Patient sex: F
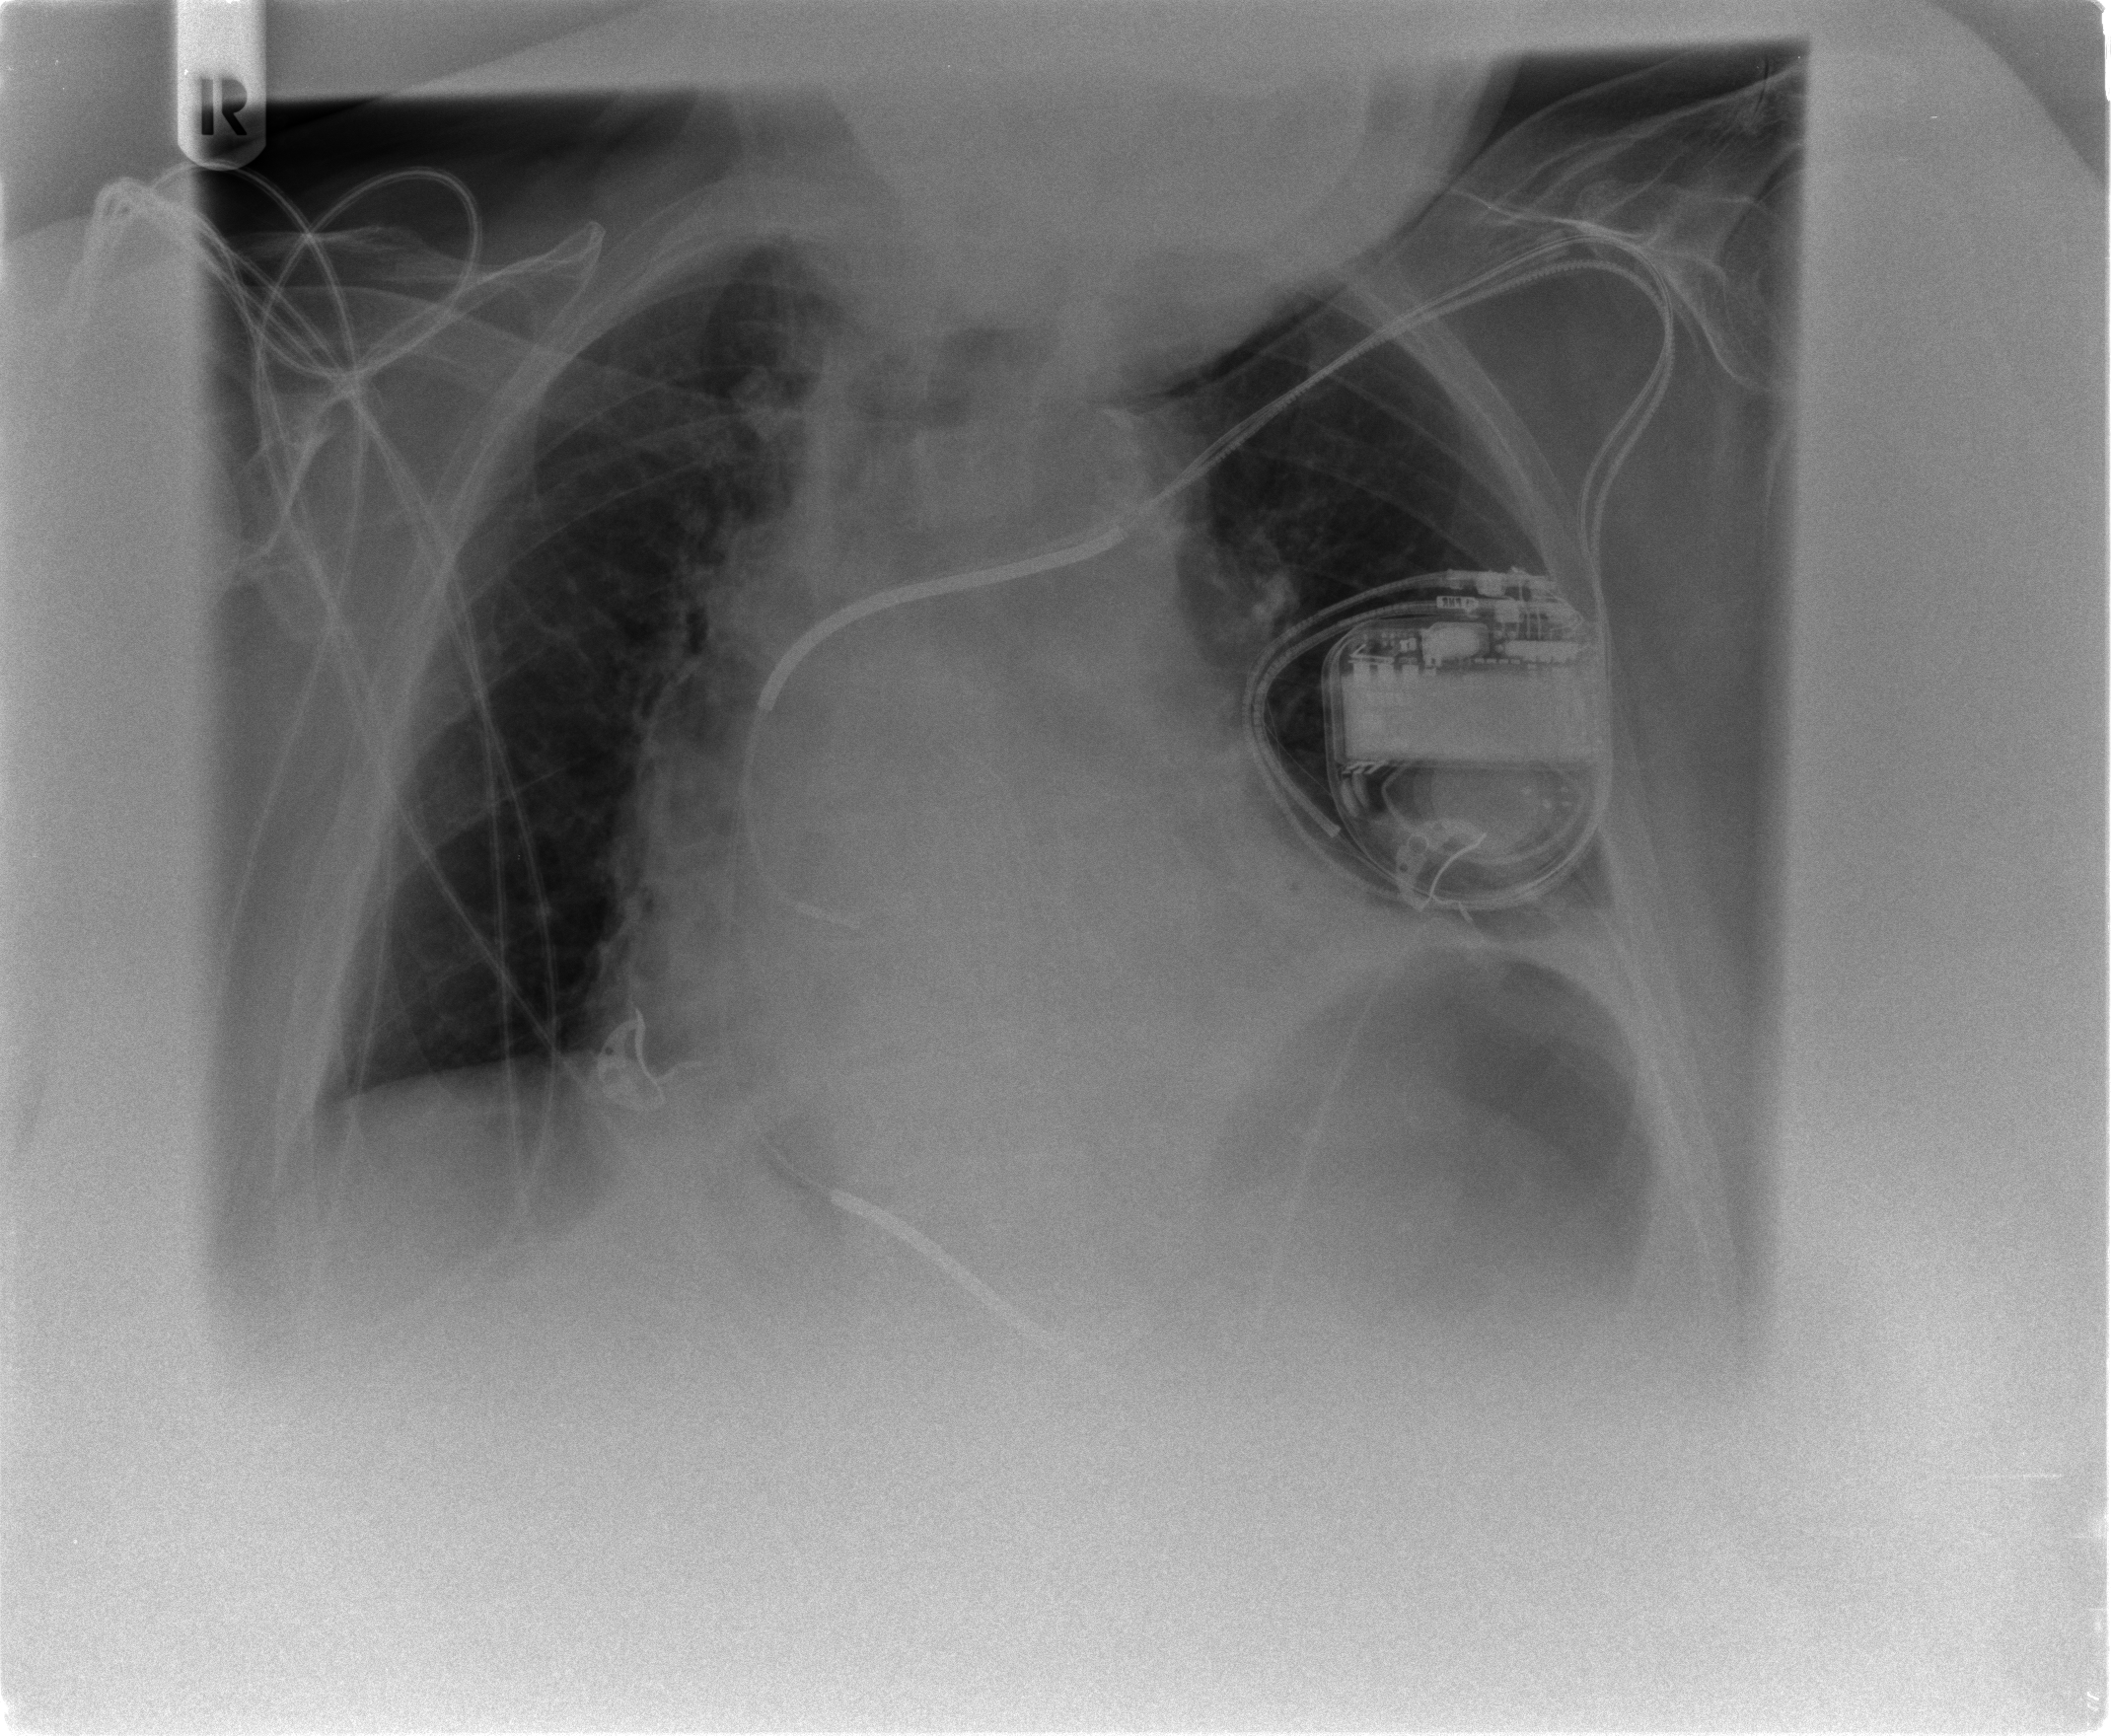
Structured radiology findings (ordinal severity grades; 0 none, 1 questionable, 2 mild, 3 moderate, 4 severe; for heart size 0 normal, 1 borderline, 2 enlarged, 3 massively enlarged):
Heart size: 2
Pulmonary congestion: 1
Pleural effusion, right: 0
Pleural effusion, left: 1
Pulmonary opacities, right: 0
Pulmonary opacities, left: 0
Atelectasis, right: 0
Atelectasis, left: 1